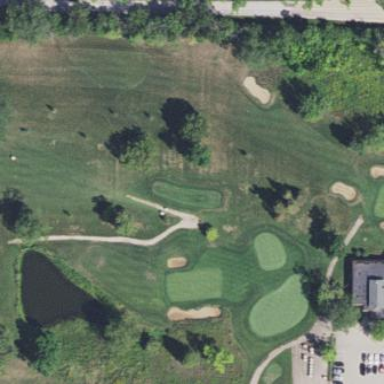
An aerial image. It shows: Golf fairway surrounded by grass.